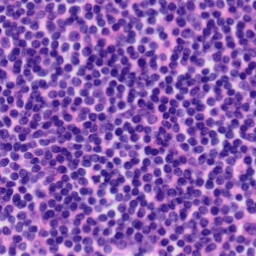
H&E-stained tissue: Tonsil